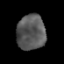
Tissue: prostate
Cell type: T cells
Senescence score: 0.3597
Nuclear area (px): 991
Mean DAPI intensity: 88.824